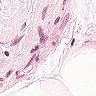
Metastatic tissue present: no